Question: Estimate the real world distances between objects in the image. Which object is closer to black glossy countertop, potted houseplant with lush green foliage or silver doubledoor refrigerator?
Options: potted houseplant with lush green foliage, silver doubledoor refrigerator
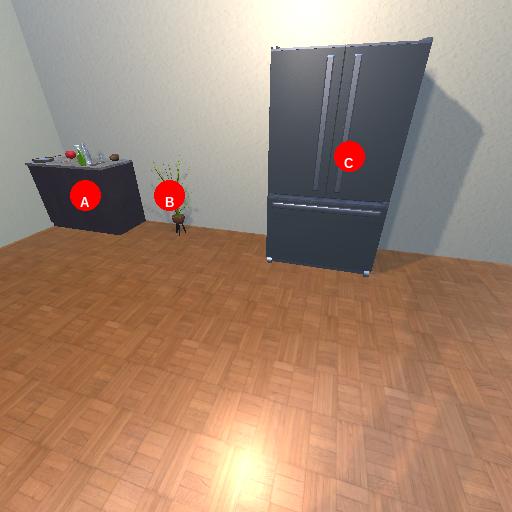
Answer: potted houseplant with lush green foliage